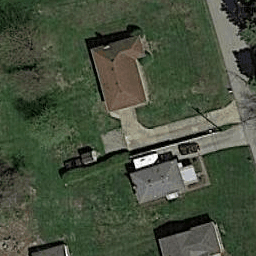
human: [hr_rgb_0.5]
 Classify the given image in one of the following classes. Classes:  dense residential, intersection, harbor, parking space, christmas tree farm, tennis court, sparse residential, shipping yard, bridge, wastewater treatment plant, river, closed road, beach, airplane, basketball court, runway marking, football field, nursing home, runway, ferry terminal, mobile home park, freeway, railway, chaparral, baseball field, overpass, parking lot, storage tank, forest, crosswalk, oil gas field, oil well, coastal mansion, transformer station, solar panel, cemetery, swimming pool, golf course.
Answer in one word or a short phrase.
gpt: sparse residential